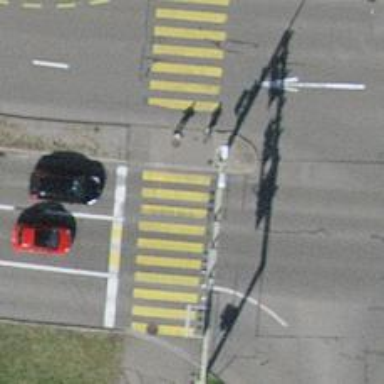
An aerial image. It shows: Railway crossing with traffic signals.